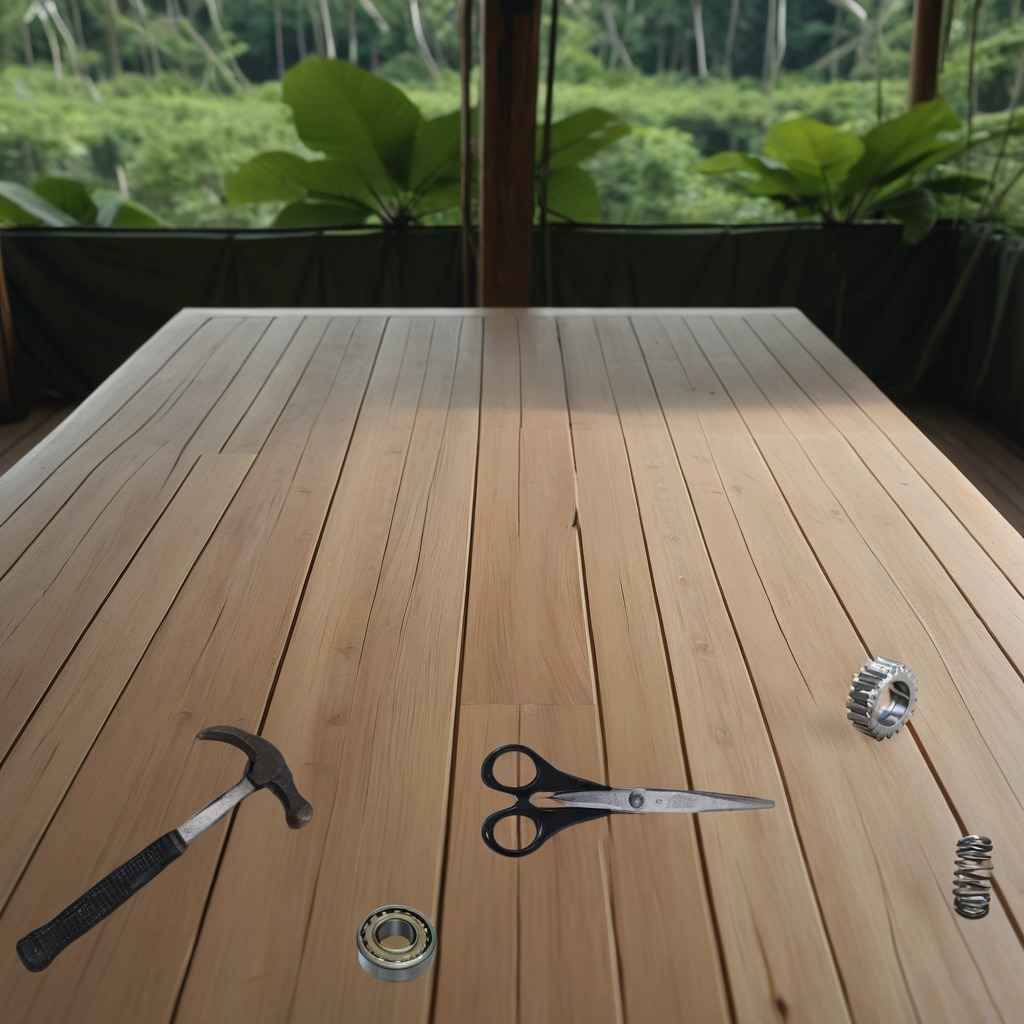
A metal ball bearing, a steel gear with teeth, a hammer, a coiled metal spring, and a pair of scissors are lying on a clean wooden table inside a jungle field workshop tent.